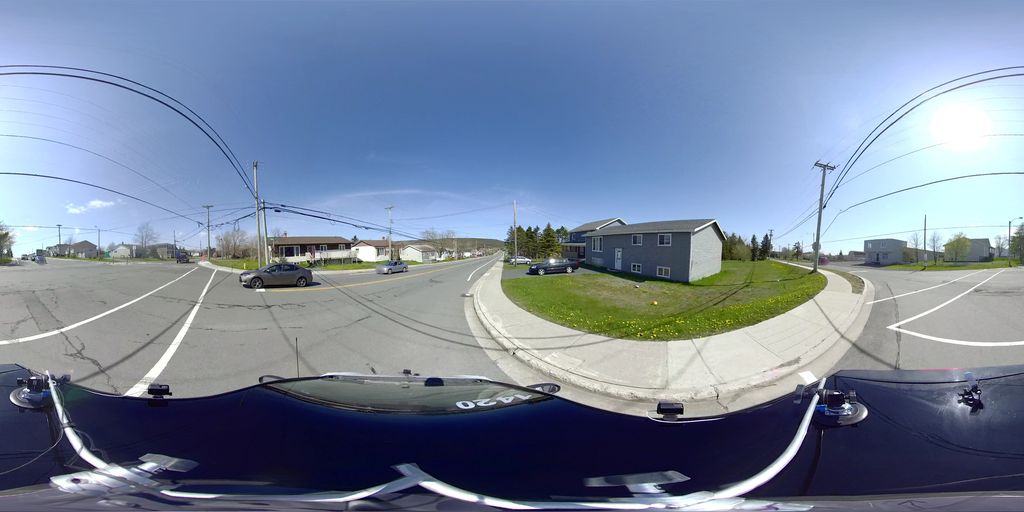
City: st_johns